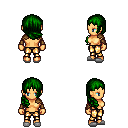
a pixel art fantasy rpg character, female body template, human, tanned skin, leather shoulder armor, gold greaves, green right-swept hairstyle, leather bracers, white slippers, four views (front, back, left, right), 2x2 character sprite sheet, small pixel art, hard edges, no anti-aliasing